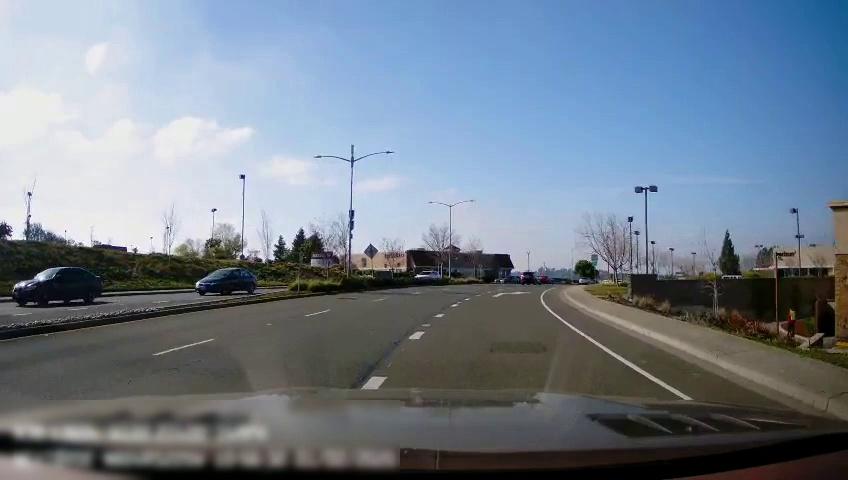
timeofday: Day
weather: Sunny
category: Drivable Space
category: Drivable Space
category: Vehicles | SUV
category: Vehicles | SUV
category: Vehicles | Car
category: Vehicles | Car
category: Vehicles | Car
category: Lanes | Current Lane
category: Lanes | Alternate Lane
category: Lanes | Current Lane
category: Lanes | Opposite Lane